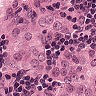
Metastatic tissue present: yes